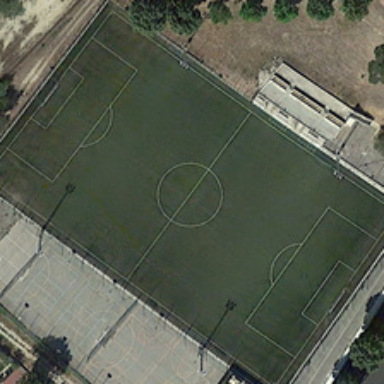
Some green trees and several buildings are around a football field .